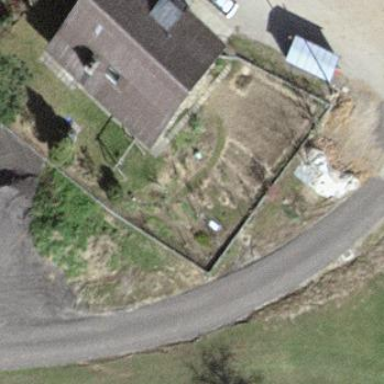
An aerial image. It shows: Simple and straightforward house.